Question: I have the following:
'''
.icon {
border-style: solid;
border-width: 2px 2px 0 0;
transform: rotate(-45deg);
}
'''
The bottom border is set to 0px but in the image below the border is still rendering at 1px. Negative values are obviously not an option.

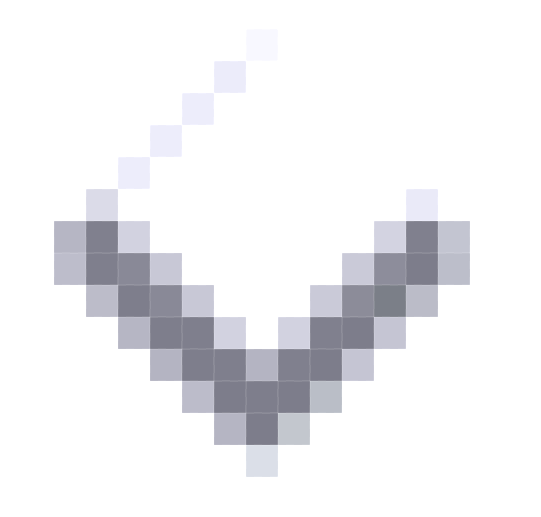
Answer: As suggested by <URL> add a 'border-bottom:none' to '.icon' like this:
'''
.icon {
border-style: solid;
border-width: 2px 2px 0 0;
border-bottom: none;
transform: rotate(-45deg);
}
'''
Or:
'''
.icon{
border-top: 2px solid #454545;
border-right: 2px solid #454545;
transform: rotate(-45deg);
}
'''
Please try to see this page in IE and check if the problem is solved.
'''
.box{
width:100px;
height:100px;
margin: 100px auto;
}
.icon{
border-top: 2px solid #454545;
border-right: 2px solid #454545;
transform: rotate(-45deg);
}
'''
'''
<div class="box icon"></div>
'''